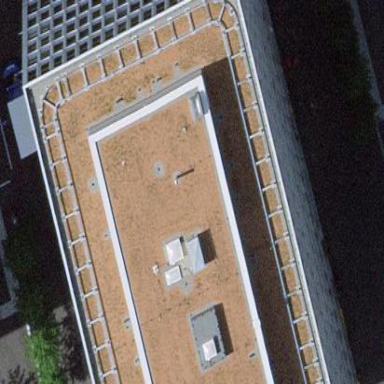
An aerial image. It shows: Commercial building with flat roof.